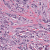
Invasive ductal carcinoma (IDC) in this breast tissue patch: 1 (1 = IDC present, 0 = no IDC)